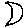
Label: moon